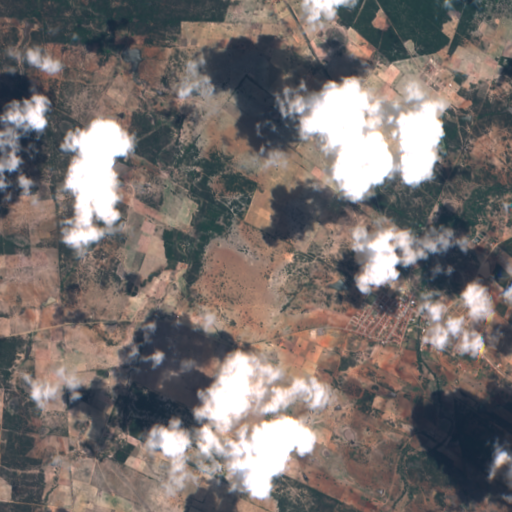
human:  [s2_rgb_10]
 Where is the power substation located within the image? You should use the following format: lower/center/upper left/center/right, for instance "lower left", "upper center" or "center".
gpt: The power substation is located in the center of the image.
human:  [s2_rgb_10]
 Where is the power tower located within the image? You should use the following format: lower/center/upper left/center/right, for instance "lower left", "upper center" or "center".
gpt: The power tower is located in the center left of the image.
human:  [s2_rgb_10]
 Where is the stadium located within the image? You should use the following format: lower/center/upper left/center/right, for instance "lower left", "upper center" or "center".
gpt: The stadium is located in the center right of the image.
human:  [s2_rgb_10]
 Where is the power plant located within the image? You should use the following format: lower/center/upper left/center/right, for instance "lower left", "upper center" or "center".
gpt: There is no power plant in the image.